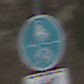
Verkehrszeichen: GemeinsamerGehUndRadweg
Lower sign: EinspurigeFahrzeugeFrei4
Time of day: Midday
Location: Outdoor (Nature)
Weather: Clear
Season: NotSpecified
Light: Natural